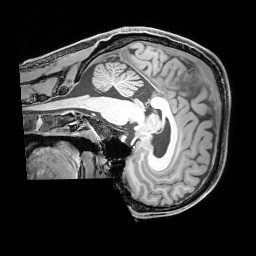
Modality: T1w
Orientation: sagittal
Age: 36
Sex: male
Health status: healthy
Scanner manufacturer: siemens
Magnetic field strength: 3 T
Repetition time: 1.65 s
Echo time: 0.00182 s